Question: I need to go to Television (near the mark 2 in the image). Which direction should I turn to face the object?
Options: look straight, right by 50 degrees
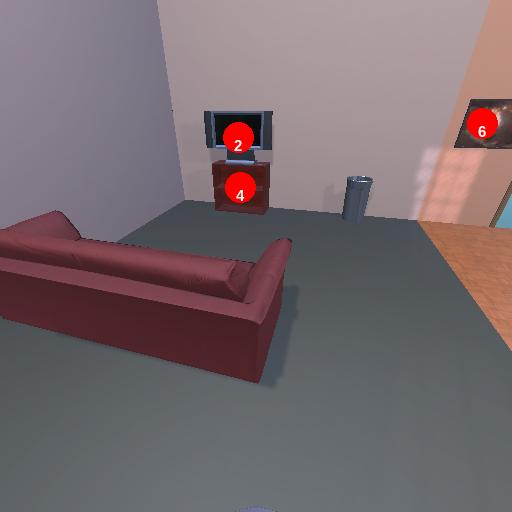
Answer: look straight